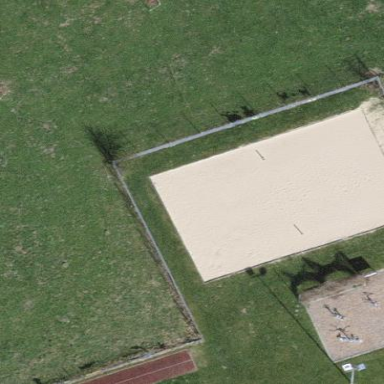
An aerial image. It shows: Pitch used for beach volleyball.